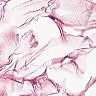
Metastatic tissue present: no